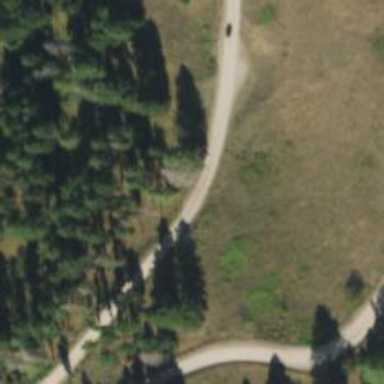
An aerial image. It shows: Unclassified road.